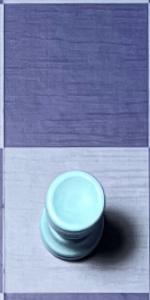
Label: Rook_White